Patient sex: F
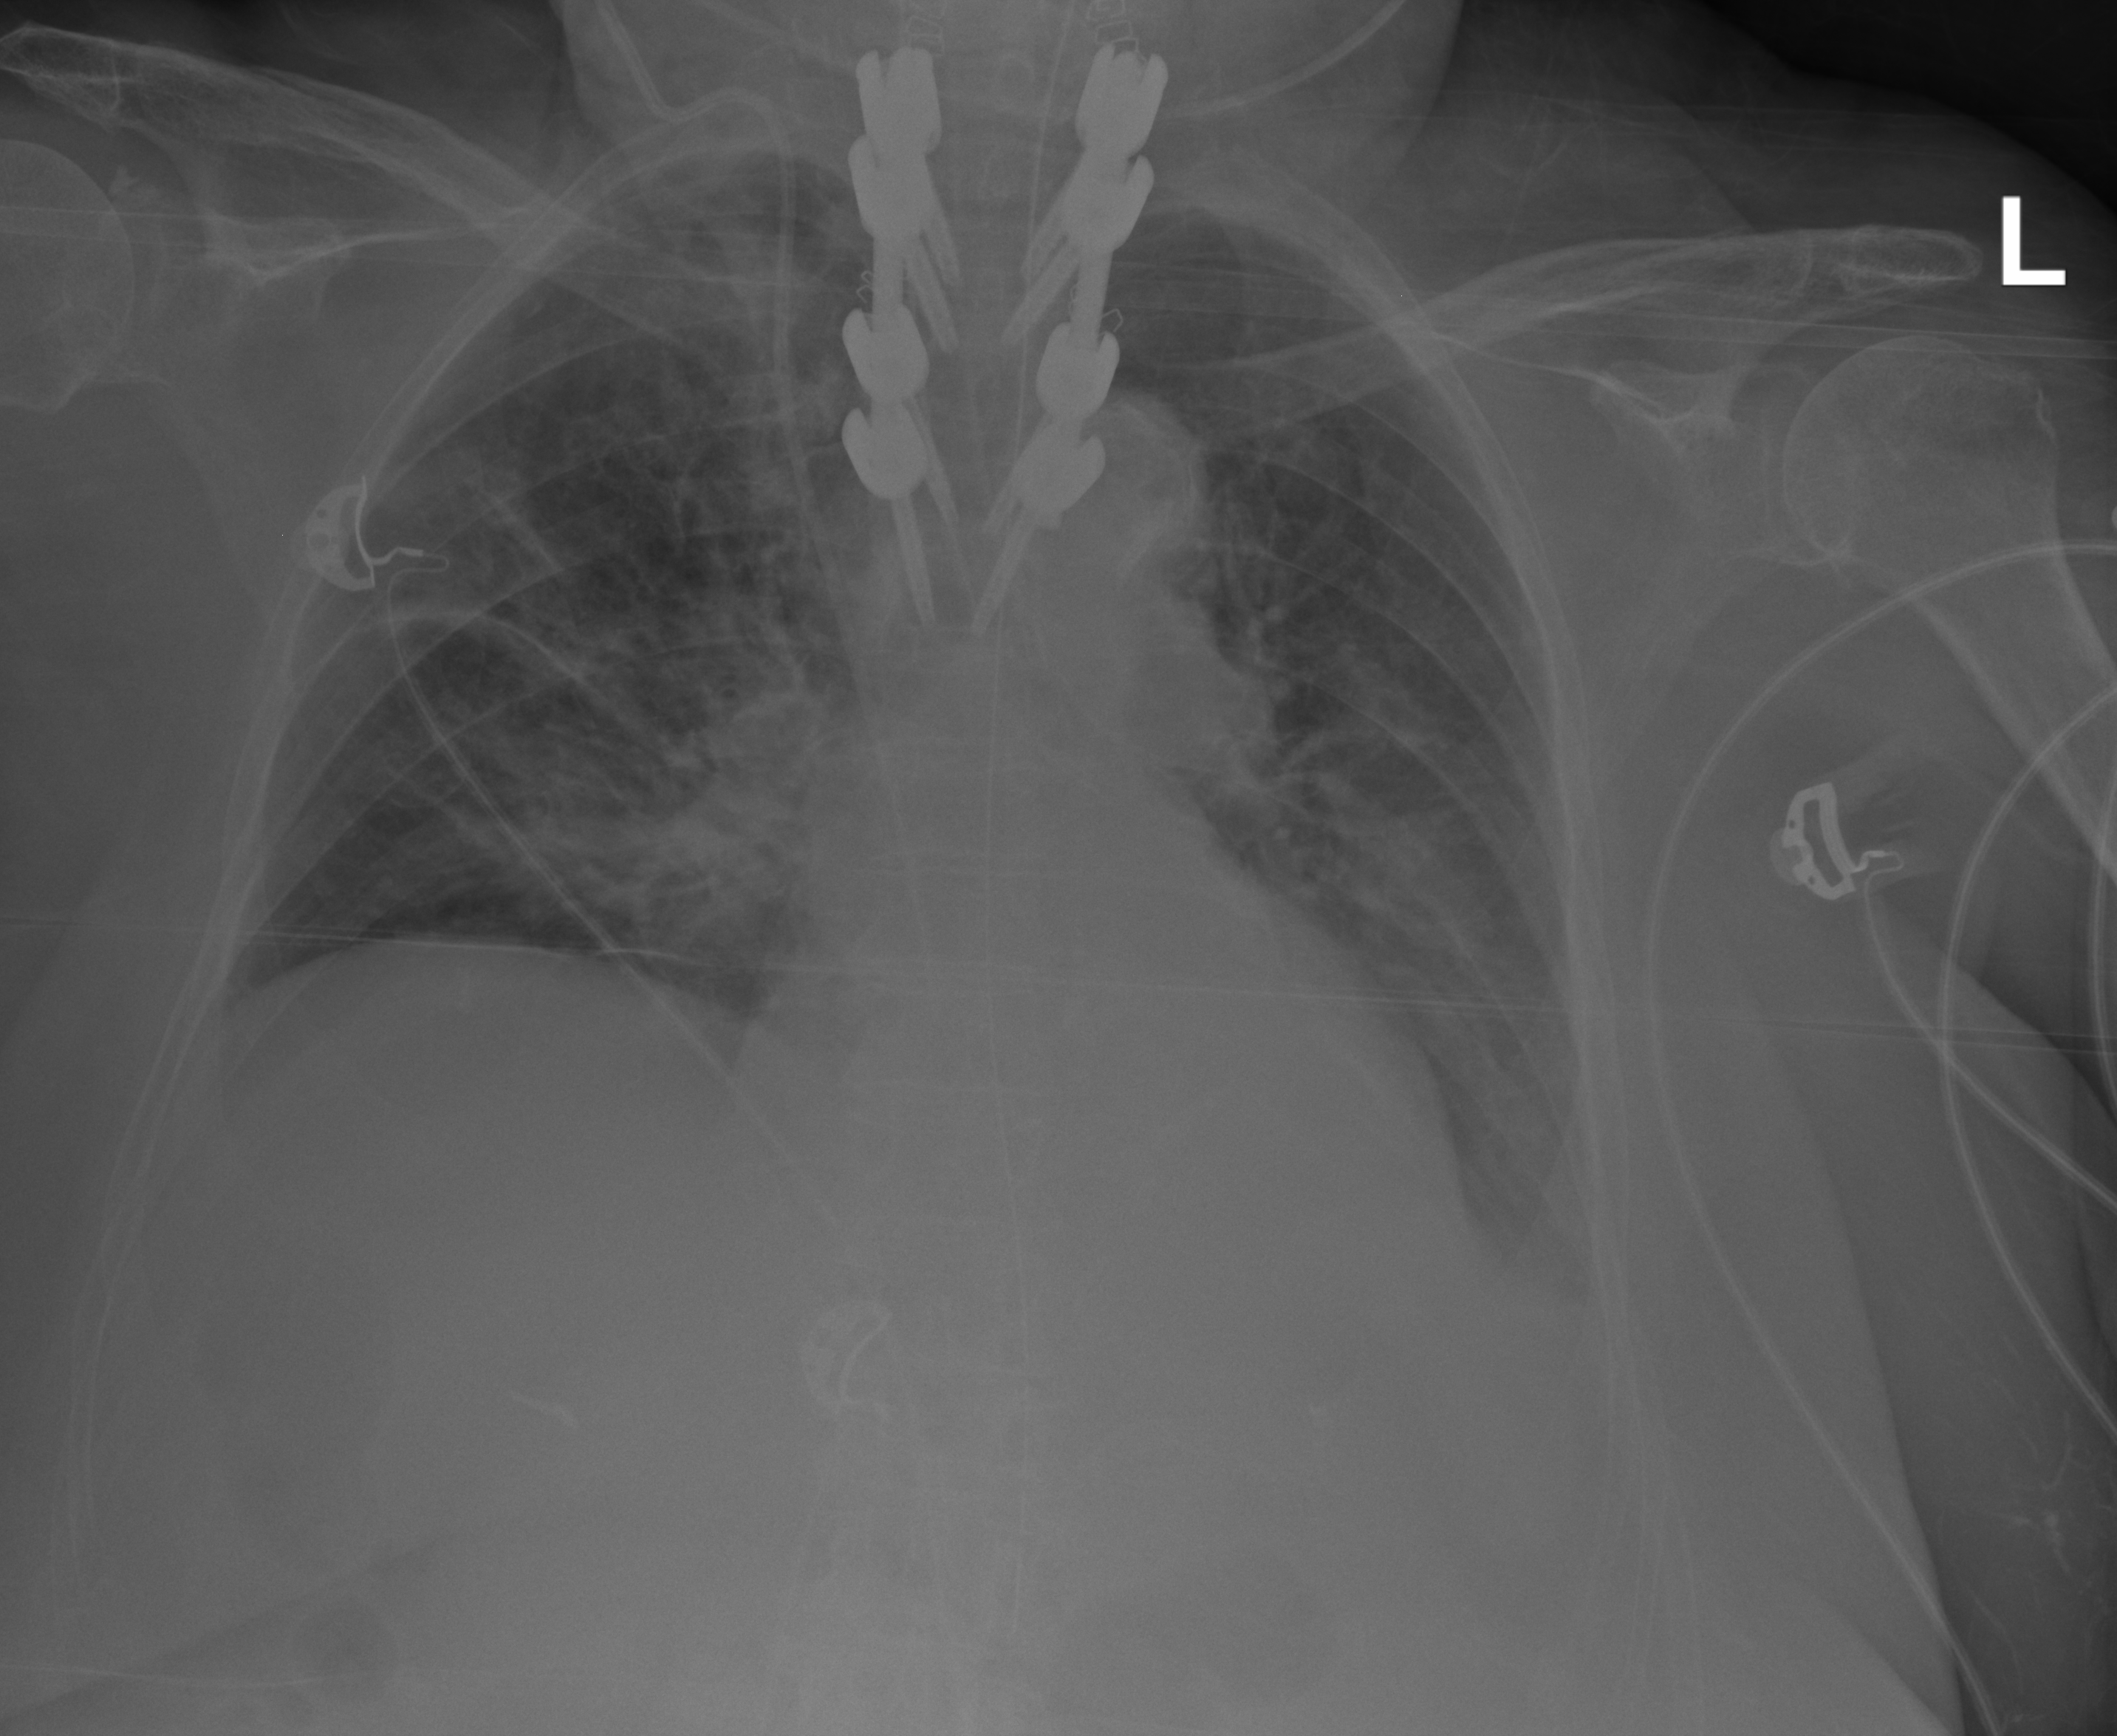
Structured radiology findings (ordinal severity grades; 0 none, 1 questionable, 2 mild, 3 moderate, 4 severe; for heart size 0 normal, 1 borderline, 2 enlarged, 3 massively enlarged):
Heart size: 1
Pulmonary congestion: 0
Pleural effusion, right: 0
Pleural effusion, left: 2
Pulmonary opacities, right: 2
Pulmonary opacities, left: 0
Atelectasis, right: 2
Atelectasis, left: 0